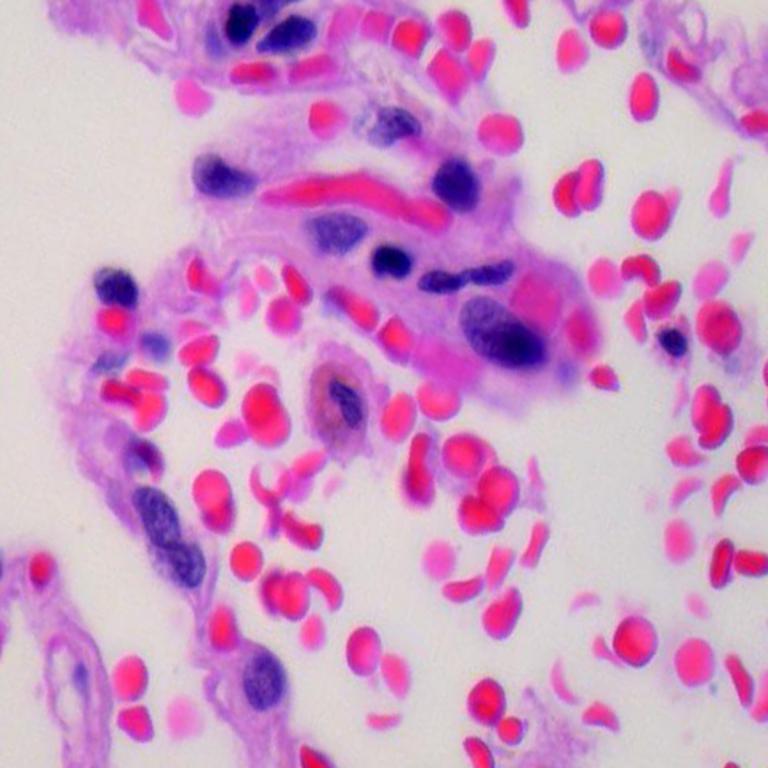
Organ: lung
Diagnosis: benign